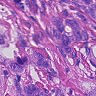
Metastatic tissue present: yes